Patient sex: M
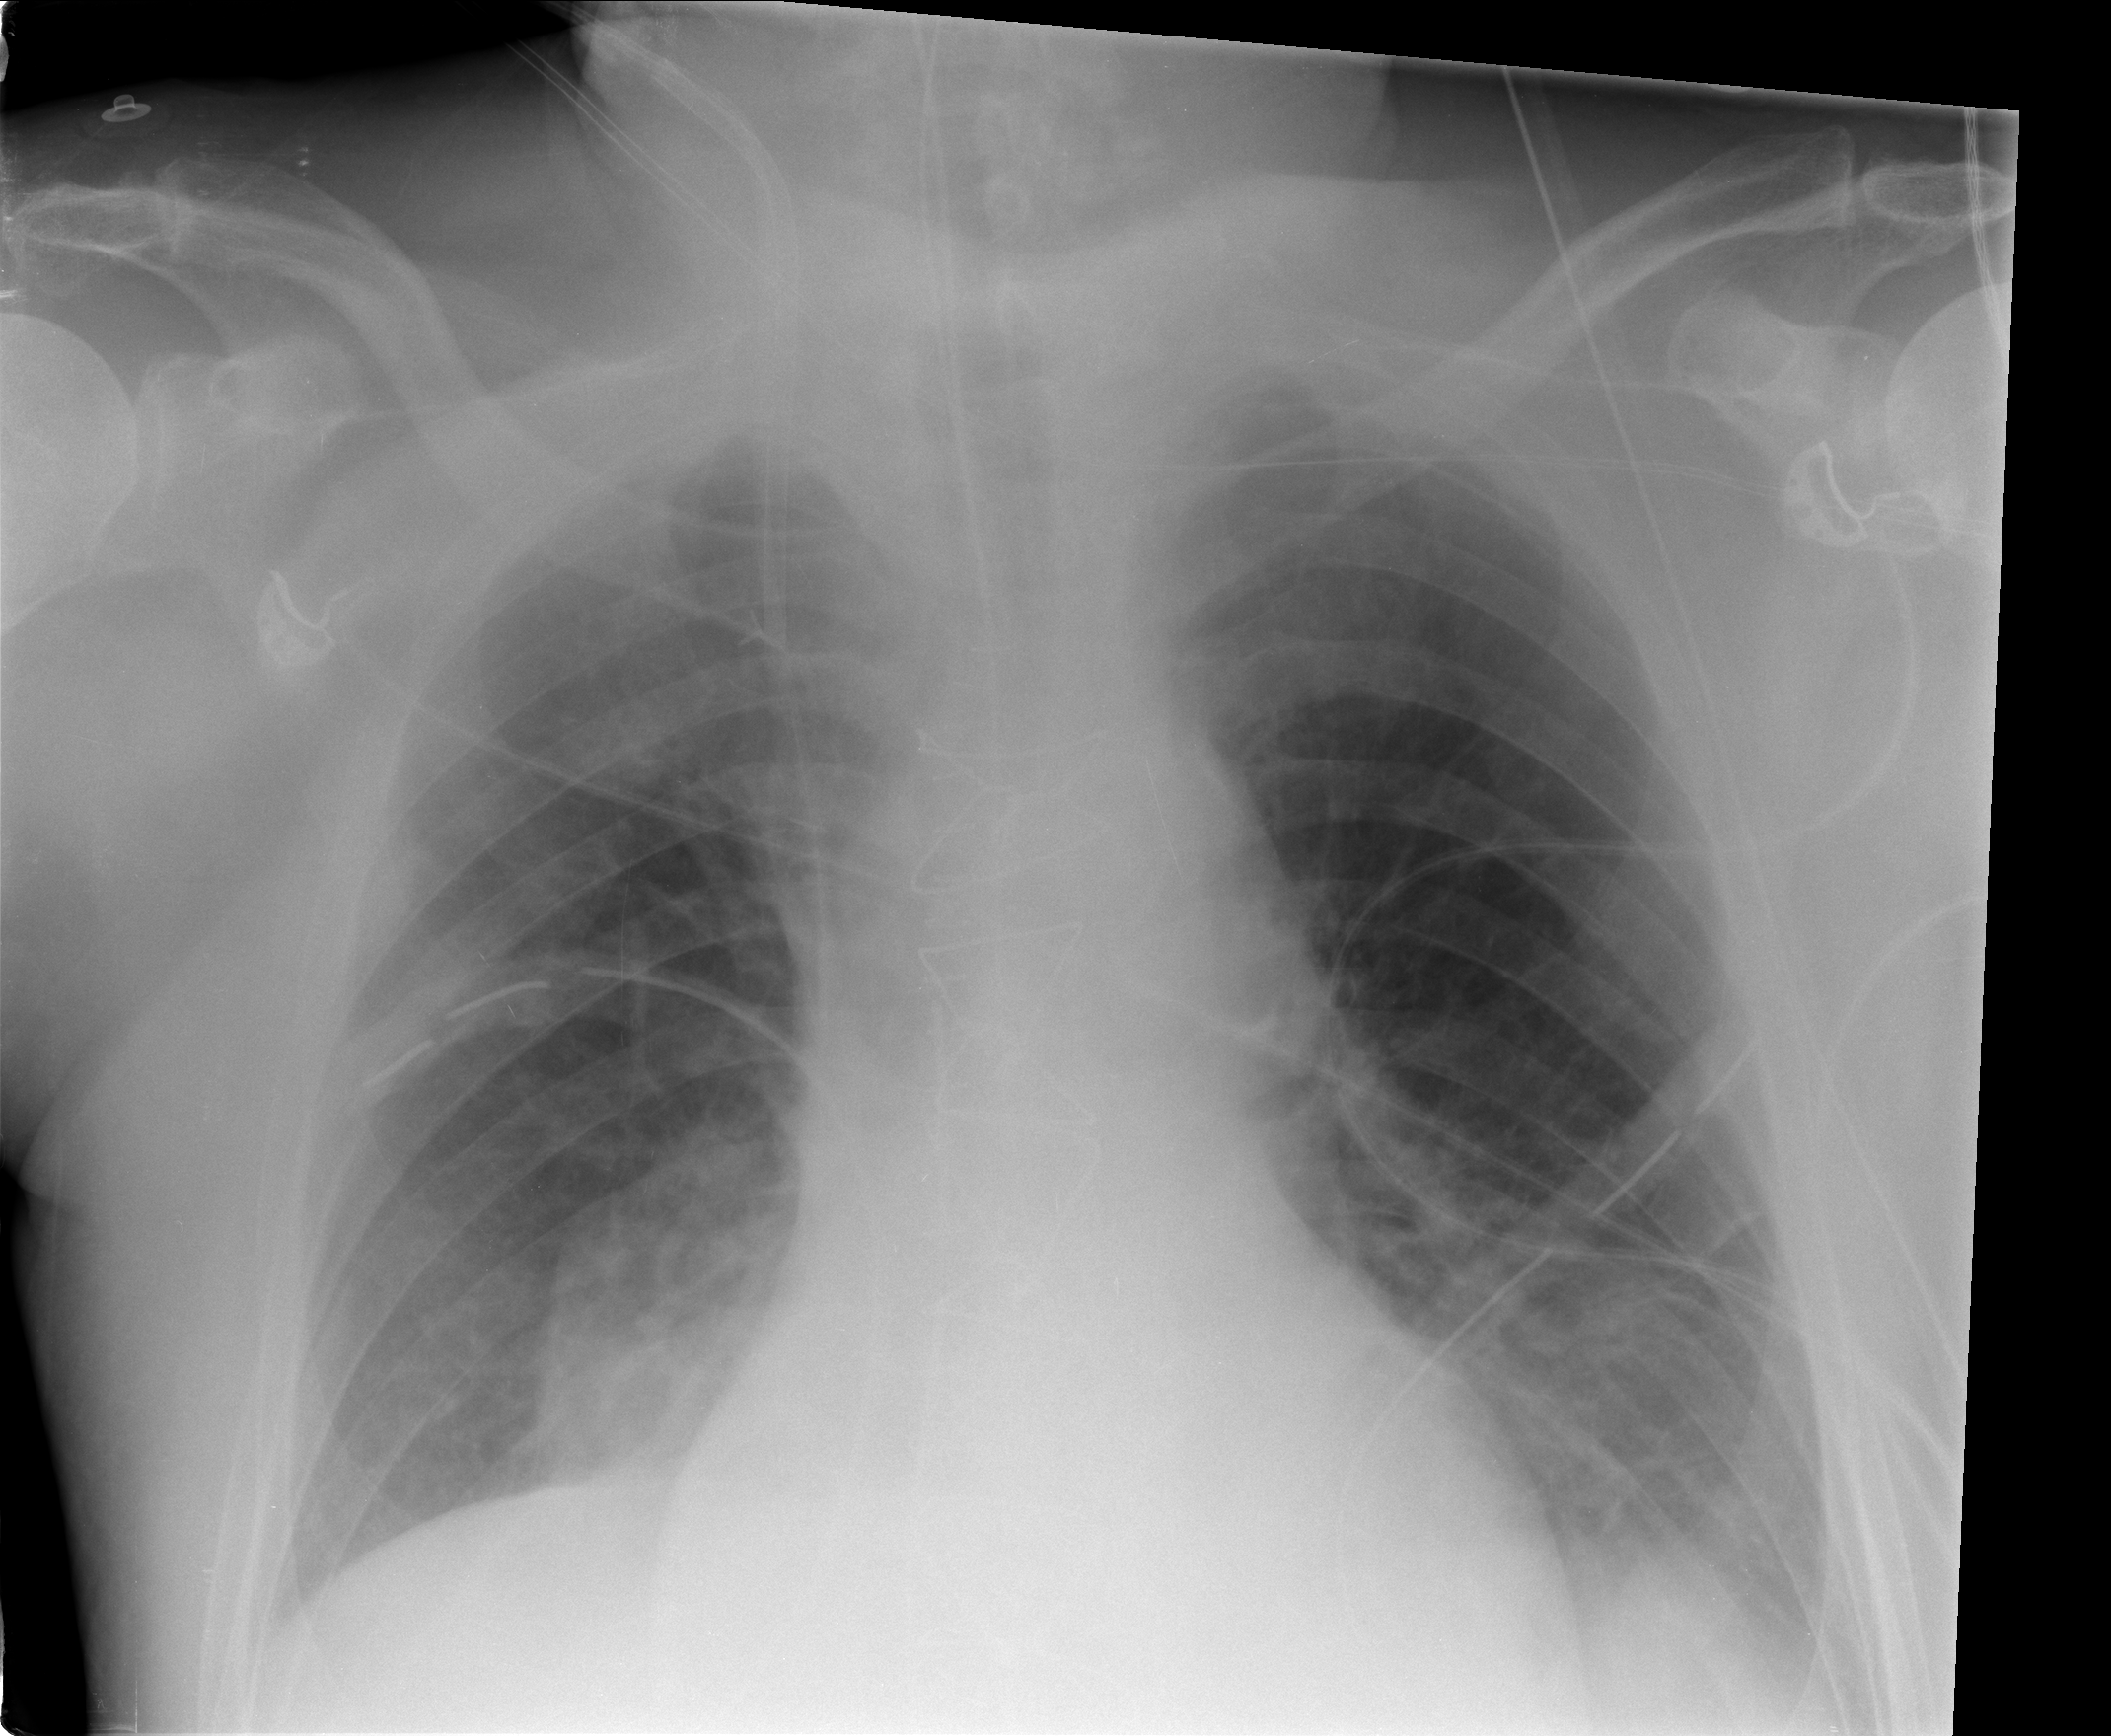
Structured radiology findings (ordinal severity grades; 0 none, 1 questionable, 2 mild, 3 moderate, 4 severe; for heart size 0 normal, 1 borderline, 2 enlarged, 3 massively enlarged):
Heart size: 0
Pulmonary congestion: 0
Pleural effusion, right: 1
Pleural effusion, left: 1
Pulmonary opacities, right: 0
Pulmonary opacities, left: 0
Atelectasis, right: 1
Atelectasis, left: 1